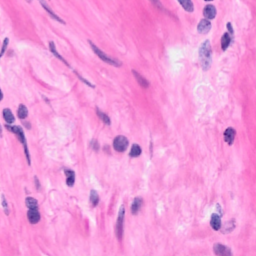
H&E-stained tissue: Breast